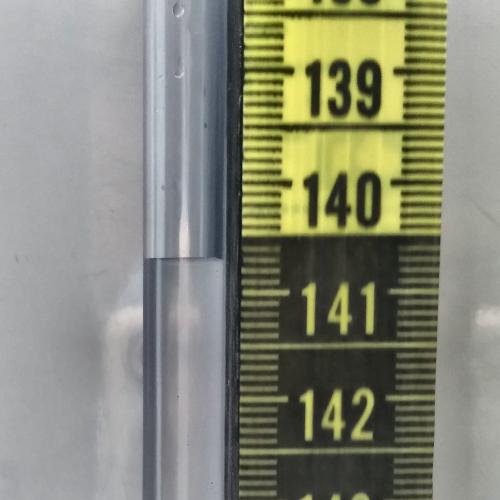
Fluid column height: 140.7 cm